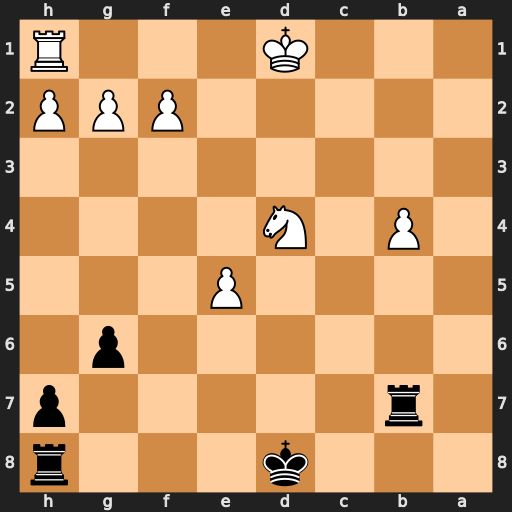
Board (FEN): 3k3r/1r5p/6p1/4P3/1P1N4/8/5PPP/3K3R
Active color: b
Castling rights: -
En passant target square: -
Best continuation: Rd7 Ke2 Rxd4